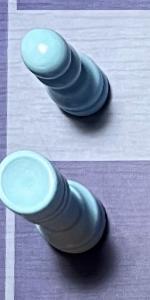
Label: Rook_White